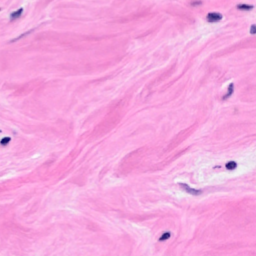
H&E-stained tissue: Breast